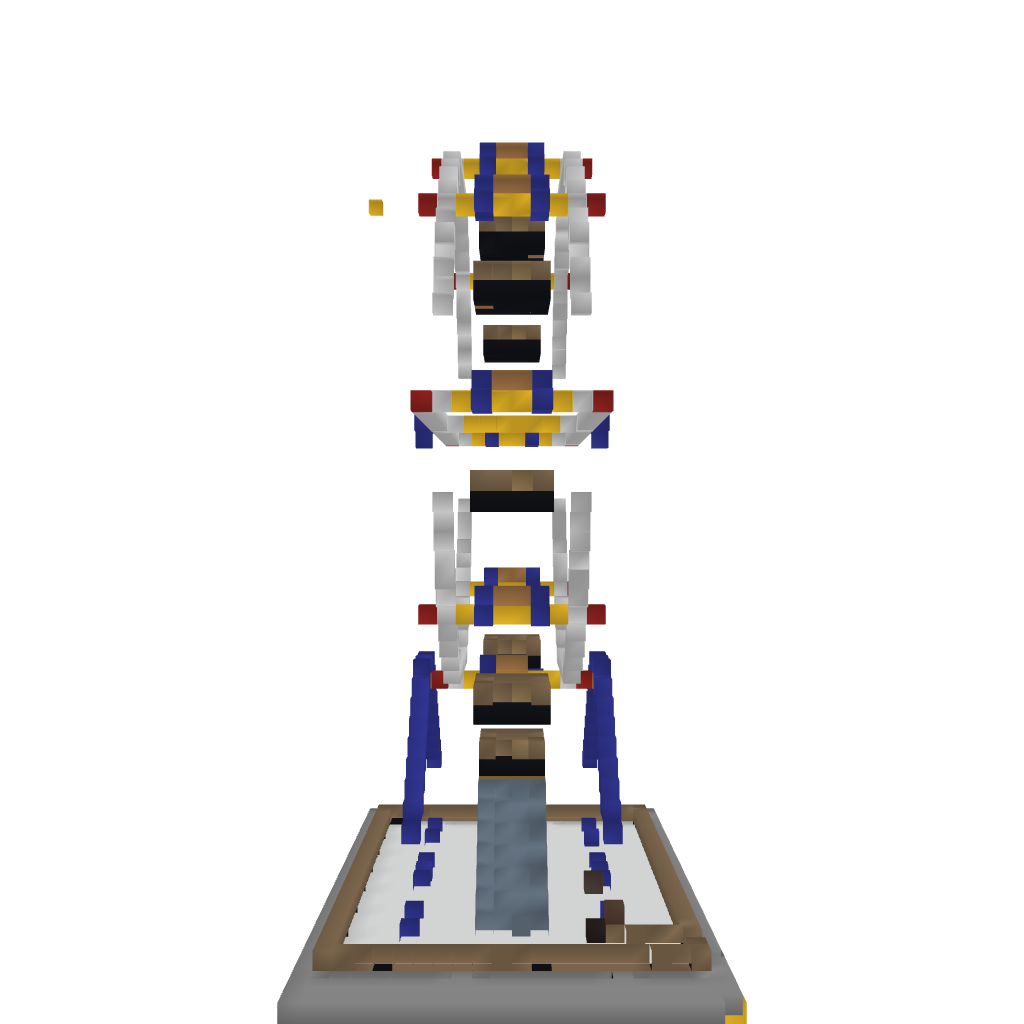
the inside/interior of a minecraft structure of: Ferris Wheel